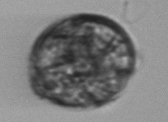
Label: Margalefidinium